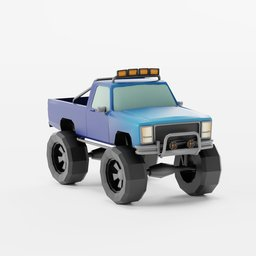
Label: mechanical